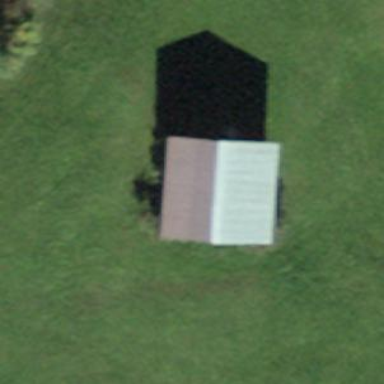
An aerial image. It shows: Barn.